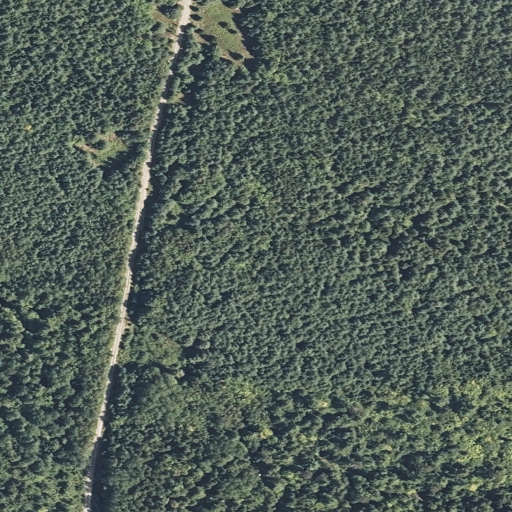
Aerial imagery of ridge(s) in Maine named Elwell Ridge containing mixed forest, evergreen forest, low intensity development, open development, shrub, and medium intensity development